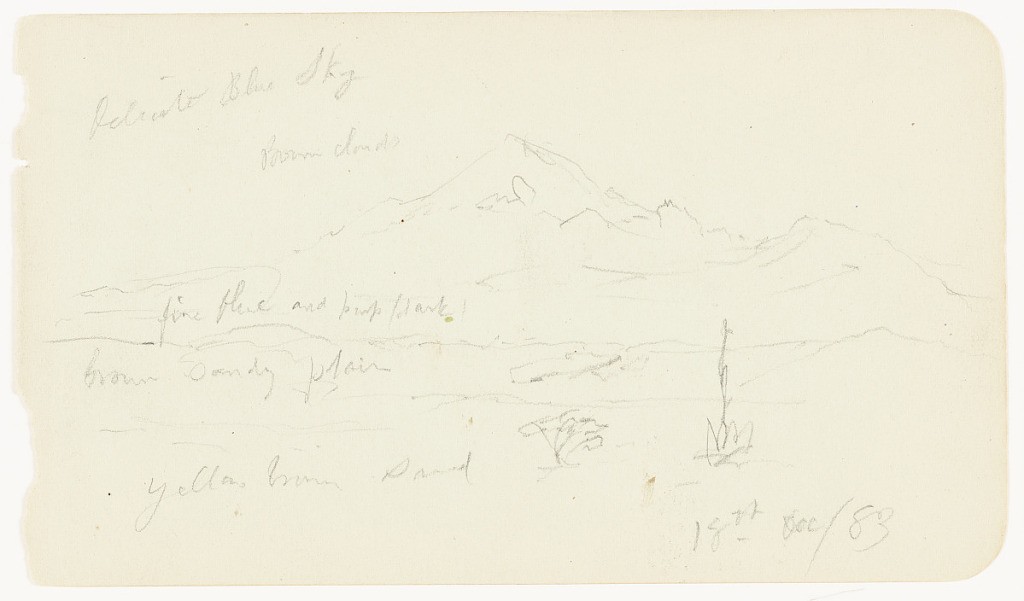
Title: Popocatépetl, Mexico
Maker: Frederic Edwin Church, American, 1826–1900
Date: December 18, 1883
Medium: Graphite on light green wove paper; verso: graphite
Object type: Drawing
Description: Landscape sketch showing a view of the storied volcano near Mexico City known as Popocatépetl. In the foreground, nearby scrub brush is visible at lower center while a rolling plain extends from the foreground through the middle distance. In the background, the conical form of Popocatépetl rises to a sharp, pointed summit at upper center and is flanked by rugged ridges on either side.

Verso: Architecture sketch showing a view of an interlocking frieze design adorning at hotel in Texcoco, Mexico. Design characterized by series of oppositely oriented semi-circles that overlap and interweave with one another.